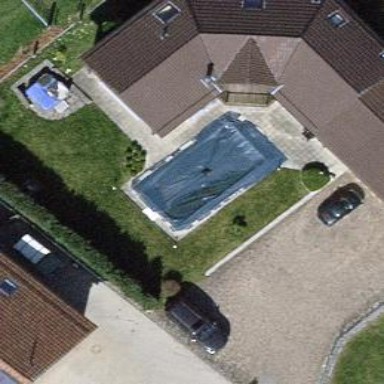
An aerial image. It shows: Swimming pool located in leisure land.